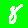
Digit: 8